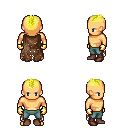
a pixel art fantasy rpg character, male body template, human, tanned skin, brown tattered cape, teal pants, gold short mohawk hairstyle, gold gloves, brown shoes, four views (front, back, left, right), 2x2 character sprite sheet, small pixel art, hard edges, no anti-aliasing